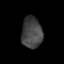
Tissue: skin
Cell type: Epithelial cells
Senescence score: 0.2686
Nuclear area (px): 624
Mean DAPI intensity: 68.896